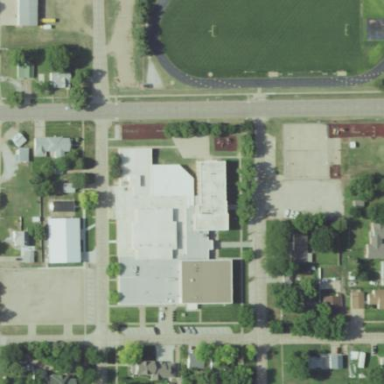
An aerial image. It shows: School building.